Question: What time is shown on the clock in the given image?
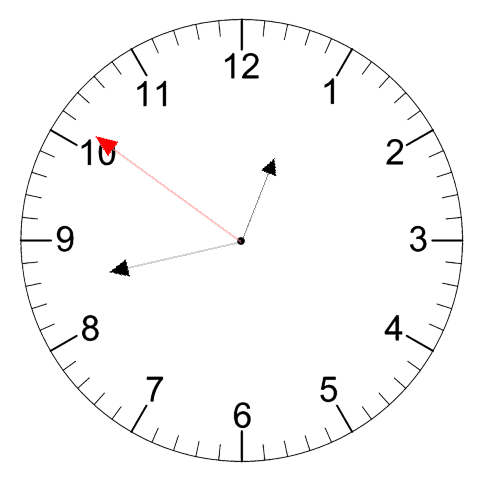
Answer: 12:42:51